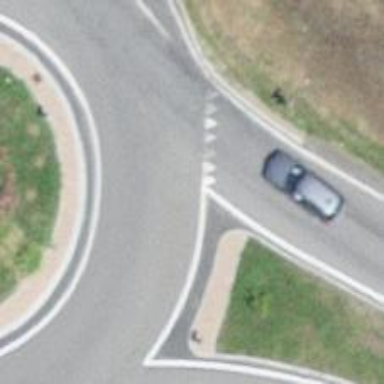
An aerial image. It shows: Road with "give way" sign.